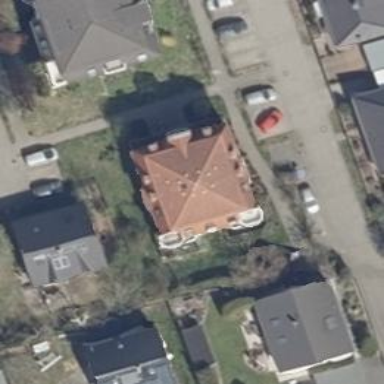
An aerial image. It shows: Beautiful apartment building with mansard roof.